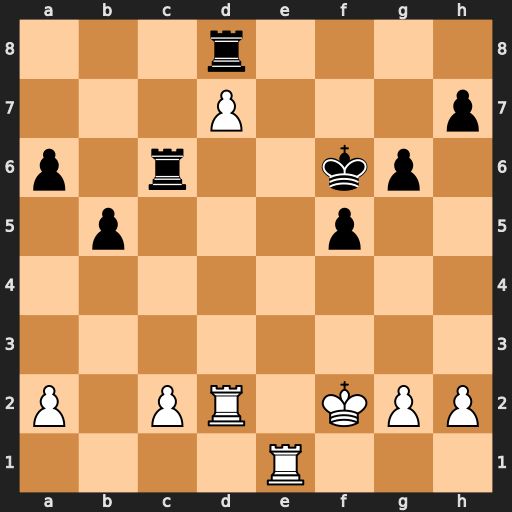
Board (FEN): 3r4/3P3p/p1r2kp1/1p3p2/8/8/P1PR1KPP/4R3
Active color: w
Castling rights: -
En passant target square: -
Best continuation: Re8 Rxd7 Rxd7